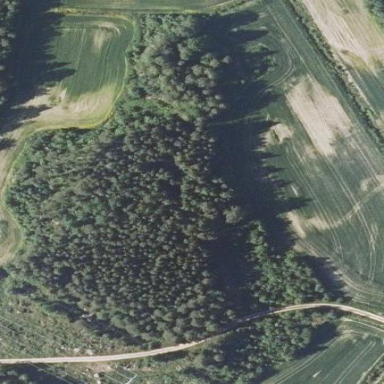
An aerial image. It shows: Mixed forest with various types of leaves.